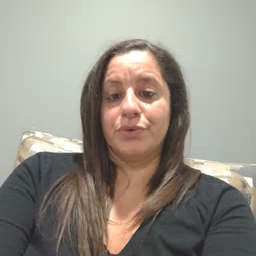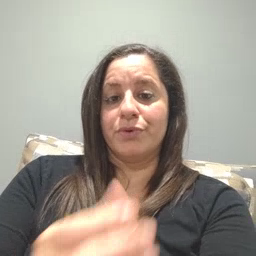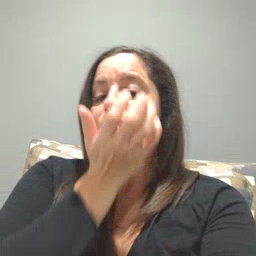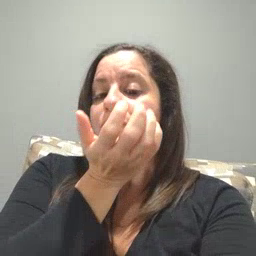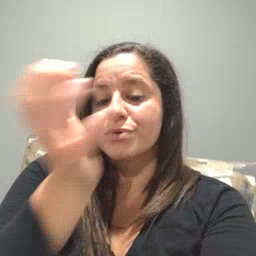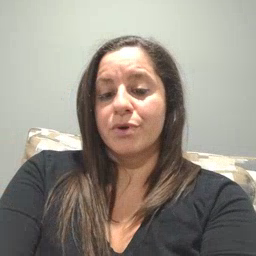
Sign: grass